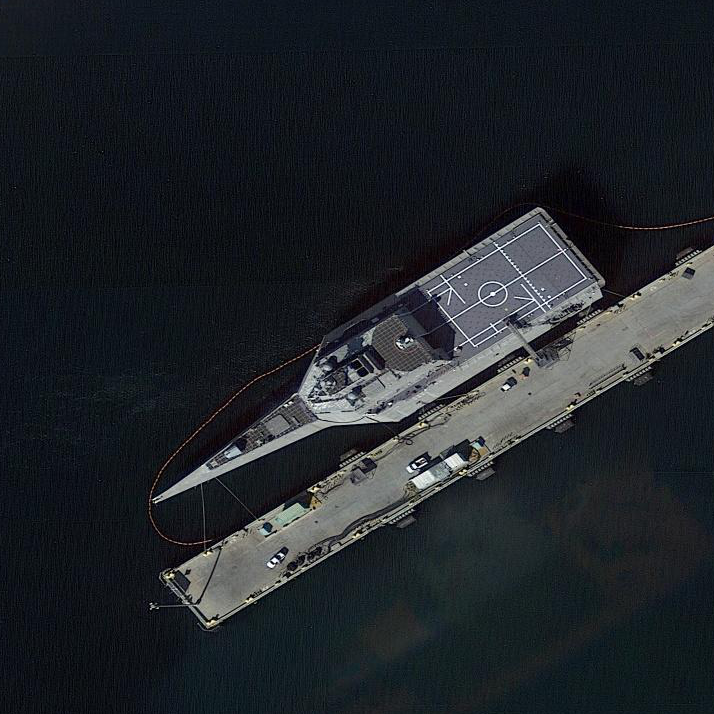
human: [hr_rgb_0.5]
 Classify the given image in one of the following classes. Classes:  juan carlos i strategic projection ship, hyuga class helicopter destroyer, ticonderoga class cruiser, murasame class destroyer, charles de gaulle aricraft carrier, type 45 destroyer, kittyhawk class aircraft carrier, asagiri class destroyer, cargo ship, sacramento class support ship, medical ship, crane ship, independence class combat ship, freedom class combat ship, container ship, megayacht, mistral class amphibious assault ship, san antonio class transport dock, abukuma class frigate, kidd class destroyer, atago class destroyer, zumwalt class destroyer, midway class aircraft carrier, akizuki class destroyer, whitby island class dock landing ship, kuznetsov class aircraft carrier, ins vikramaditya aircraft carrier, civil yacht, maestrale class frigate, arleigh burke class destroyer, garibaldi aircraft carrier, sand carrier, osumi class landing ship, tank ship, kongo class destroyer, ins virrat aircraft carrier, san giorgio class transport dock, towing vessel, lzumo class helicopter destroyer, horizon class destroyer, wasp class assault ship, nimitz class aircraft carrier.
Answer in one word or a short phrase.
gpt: Independence class combat ship